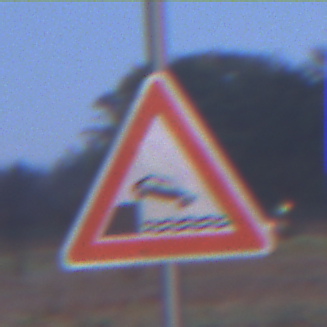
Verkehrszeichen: Ufer
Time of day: SunriseSunset
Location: Outdoor (Nature)
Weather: Clear
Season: NotSpecified
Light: Natural